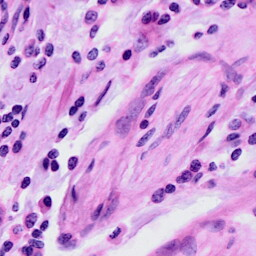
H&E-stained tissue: Cervix